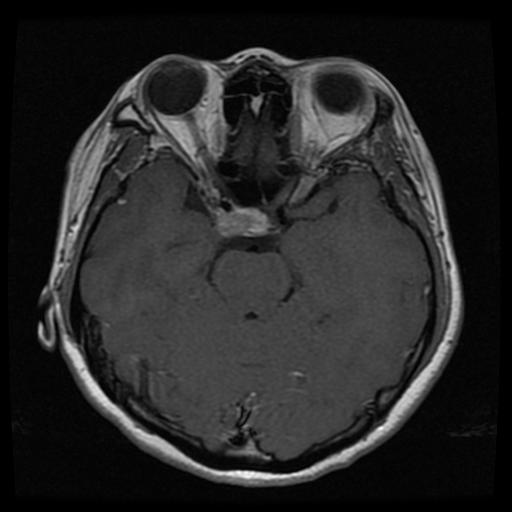
Label: pituitary